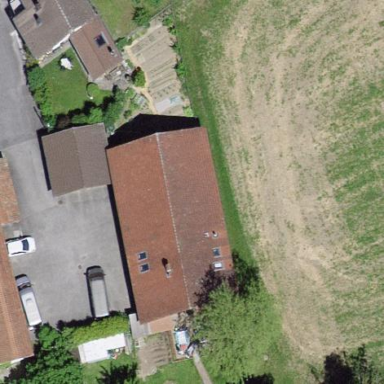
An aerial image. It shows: Farm building.